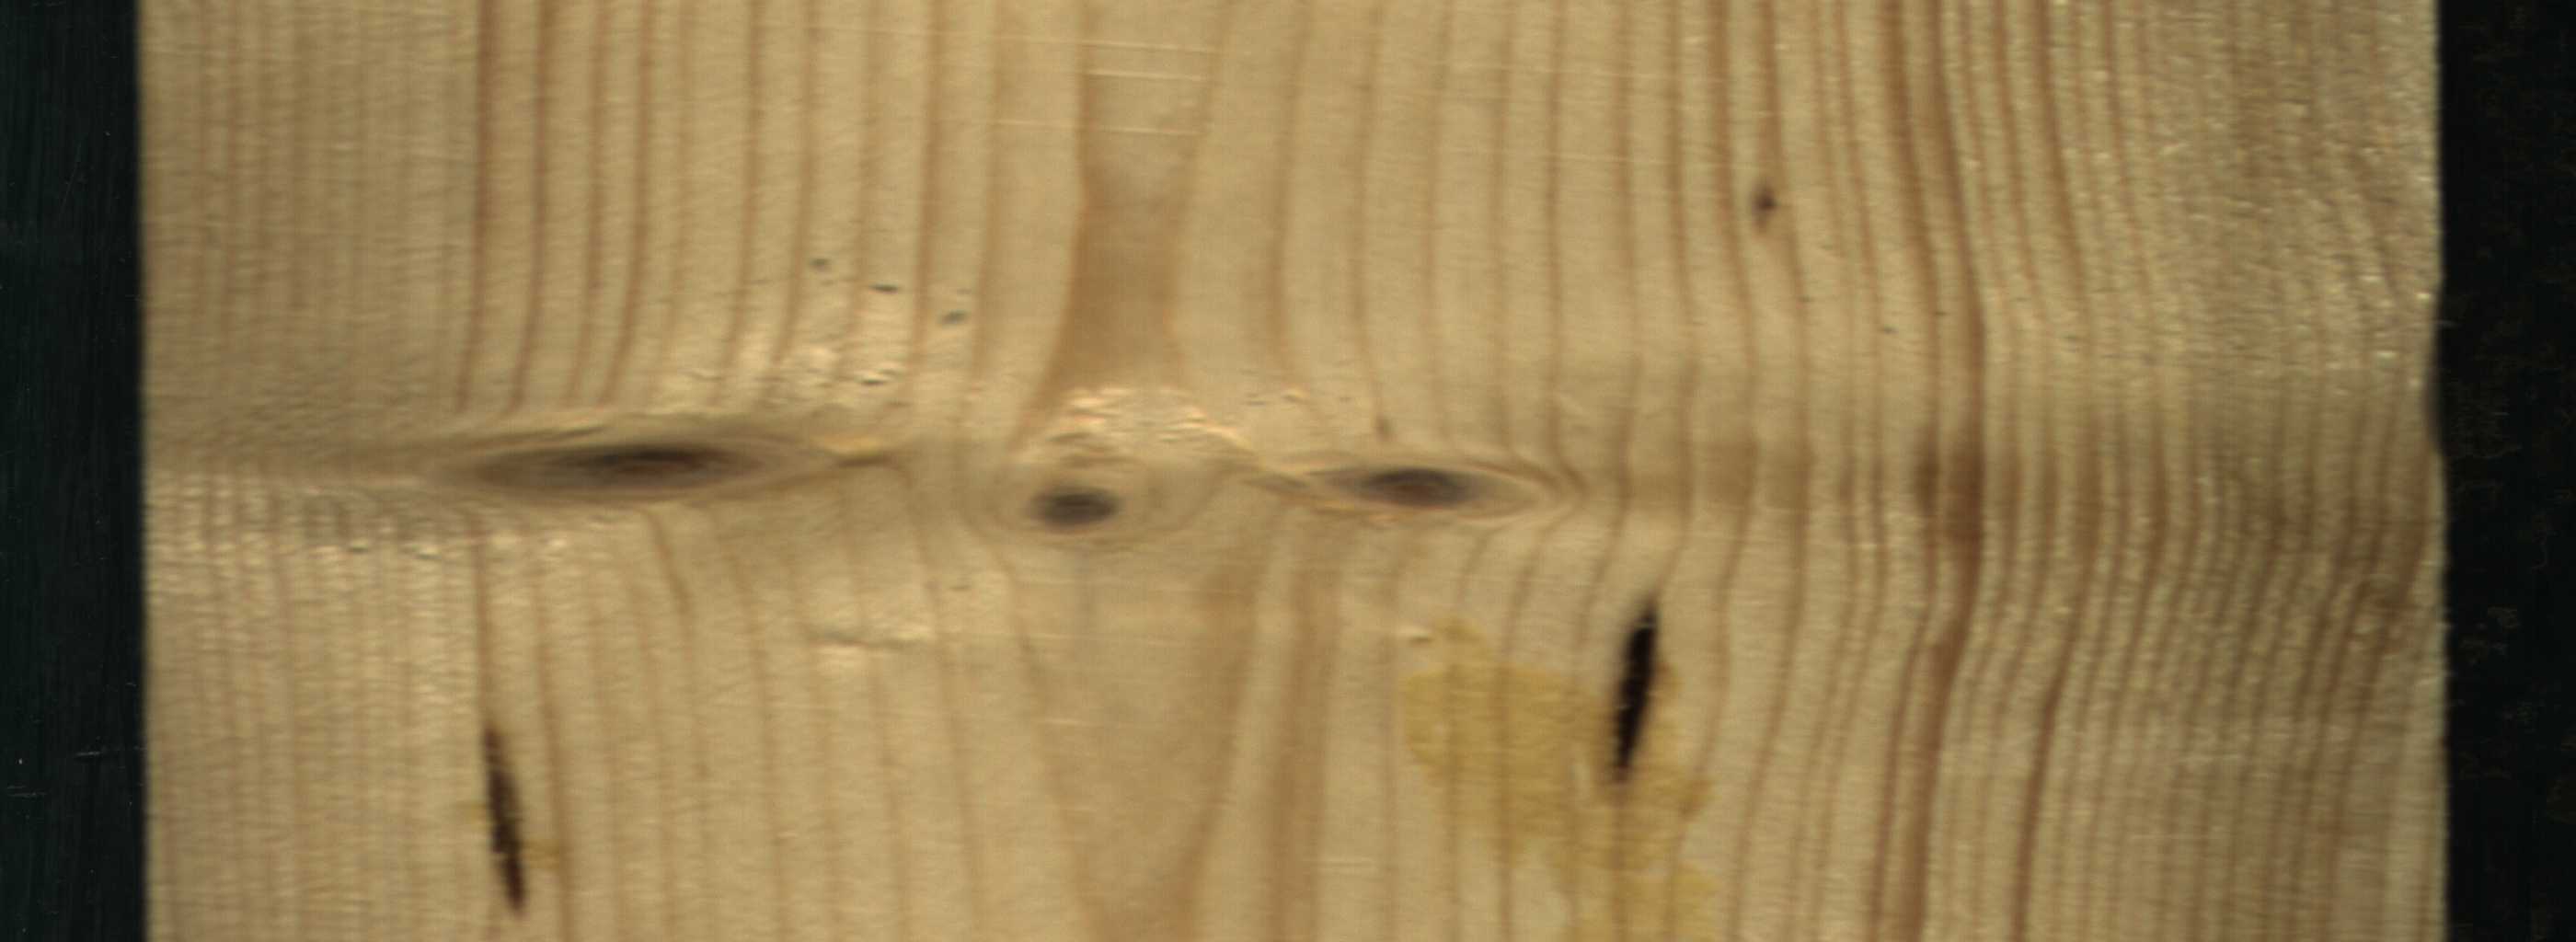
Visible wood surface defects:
resin
resin
Live_Knot
Live_Knot
Live_Knot